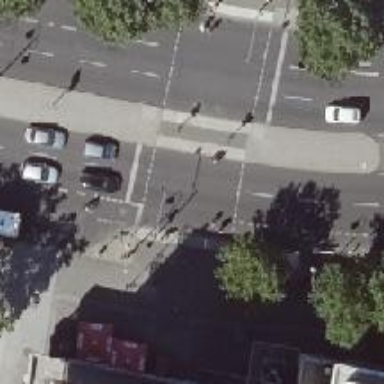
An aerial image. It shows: Crossing with traffic signals.